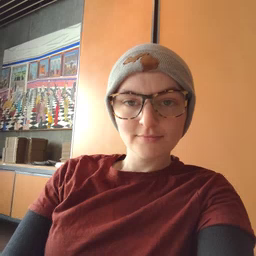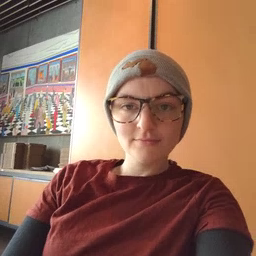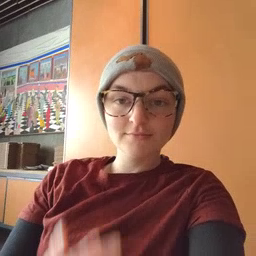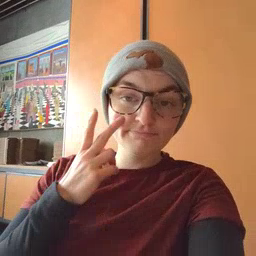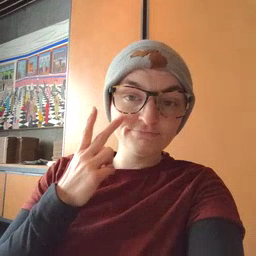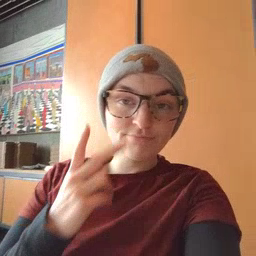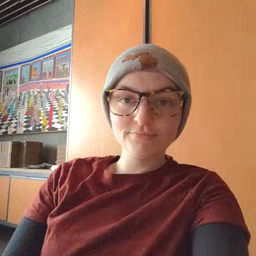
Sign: see